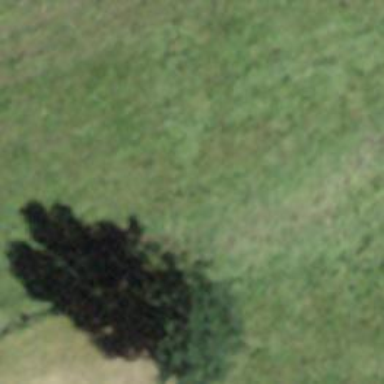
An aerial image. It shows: Row of trees in natural setting.